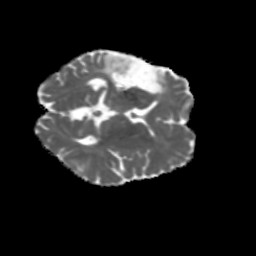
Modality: MD
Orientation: axial
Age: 36
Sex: female
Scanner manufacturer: siemens
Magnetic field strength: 3 T
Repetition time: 5.47 s
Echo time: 0.0854 s